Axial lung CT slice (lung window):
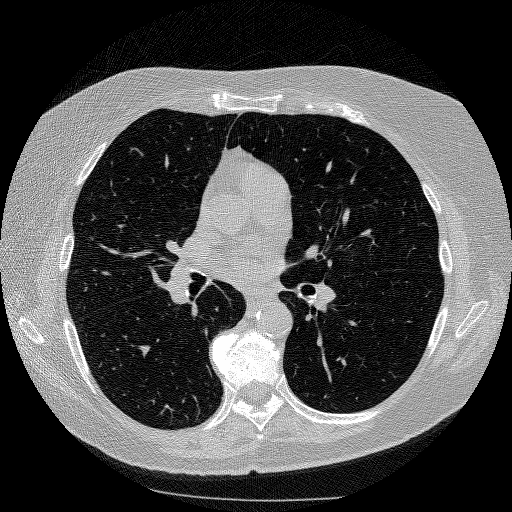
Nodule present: no